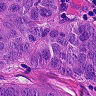
Metastatic tissue present: yes